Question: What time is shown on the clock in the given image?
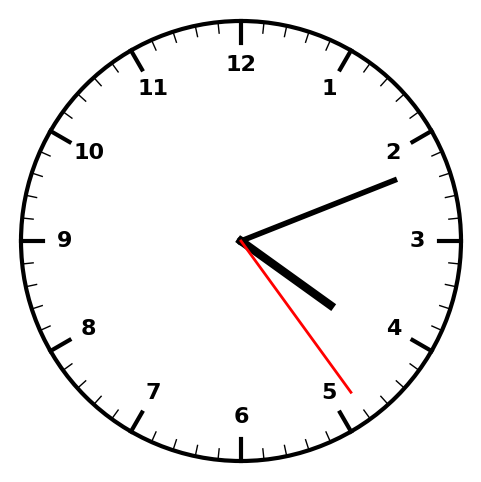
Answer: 04:11:24